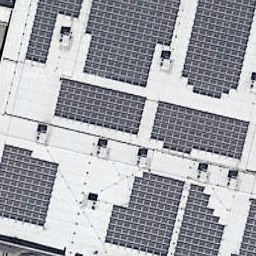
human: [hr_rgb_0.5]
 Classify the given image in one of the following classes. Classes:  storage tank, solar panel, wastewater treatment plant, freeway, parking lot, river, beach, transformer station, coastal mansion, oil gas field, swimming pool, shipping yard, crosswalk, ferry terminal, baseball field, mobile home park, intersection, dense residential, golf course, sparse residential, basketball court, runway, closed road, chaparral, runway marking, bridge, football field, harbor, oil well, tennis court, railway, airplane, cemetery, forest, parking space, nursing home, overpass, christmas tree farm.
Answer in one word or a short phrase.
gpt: solar panel